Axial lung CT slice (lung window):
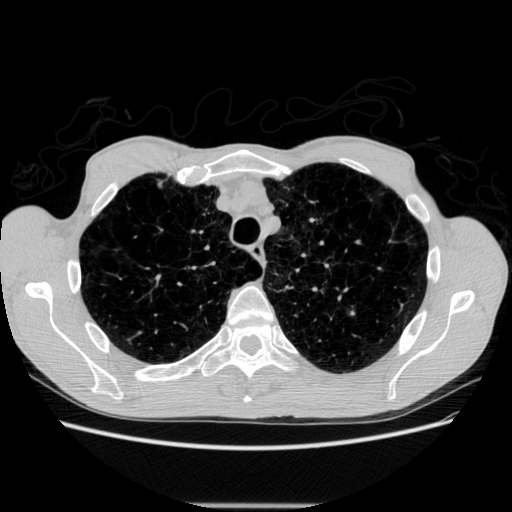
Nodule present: no